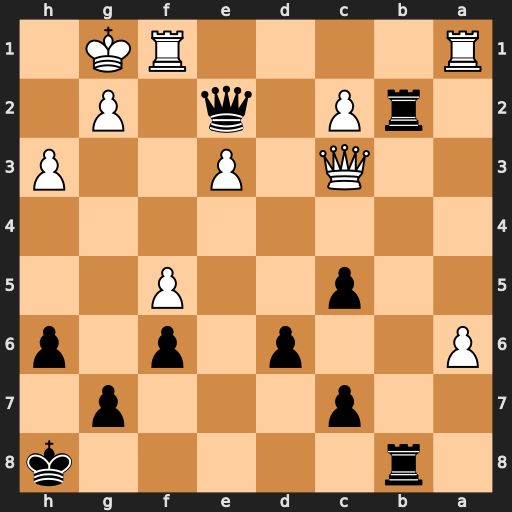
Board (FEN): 1r5k/2p3p1/P2p1p1p/2p2P2/8/2Q1P2P/1rP1q1P1/R4RK1
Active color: b
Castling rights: -
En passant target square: -
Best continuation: Rxc2 Qxc2 Qxc2